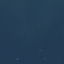
Land use / land cover: SeaLake